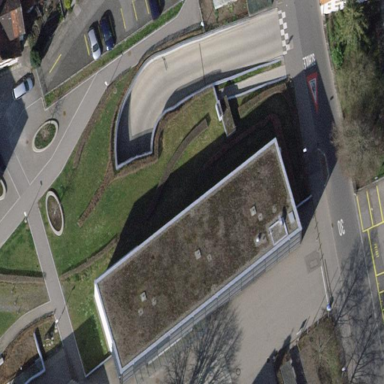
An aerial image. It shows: Flat-roofed school building.